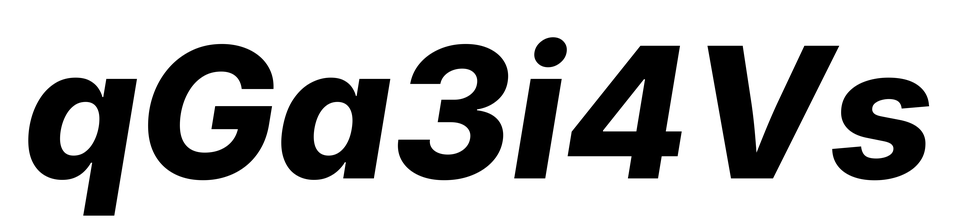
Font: Inter-Italic_ExtraBold_Italic